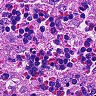
Metastatic tissue present: no